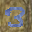
Label: 3